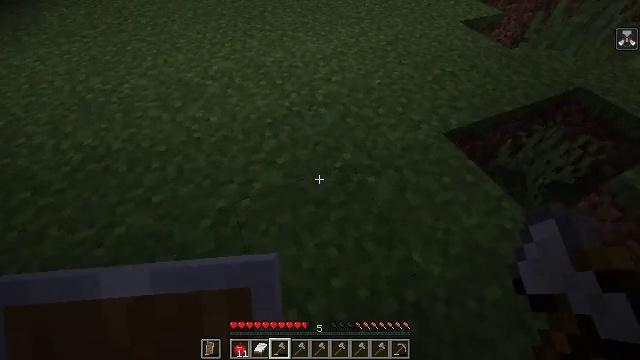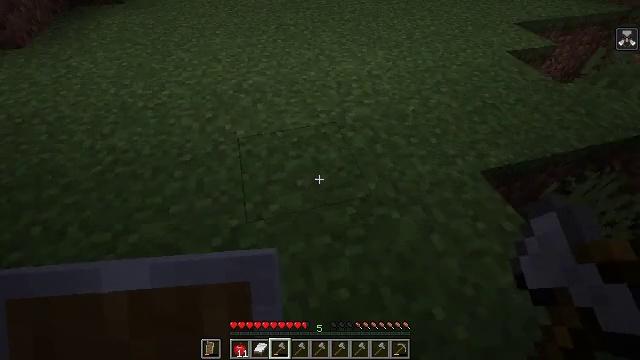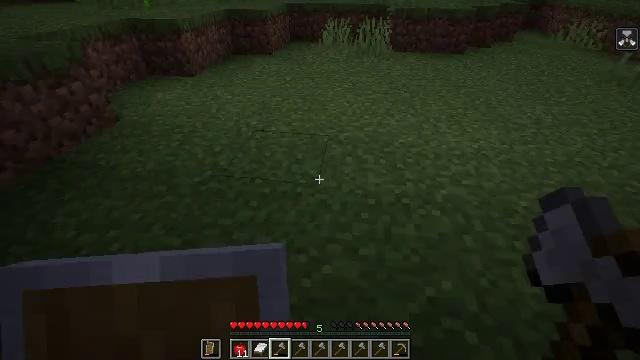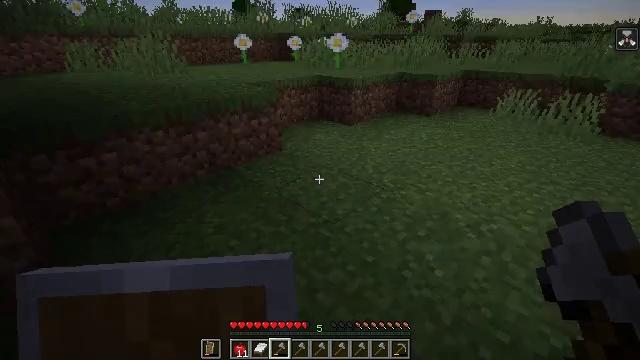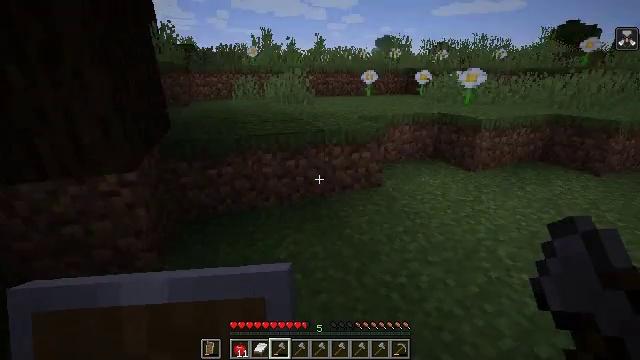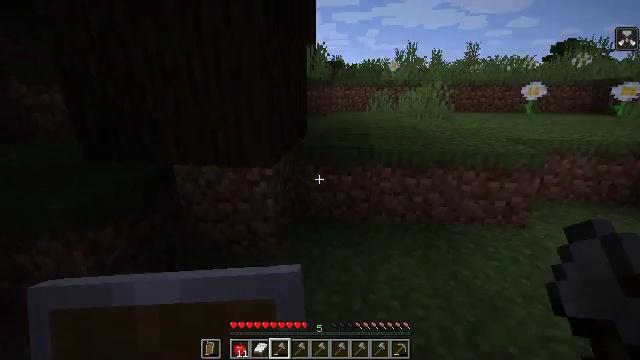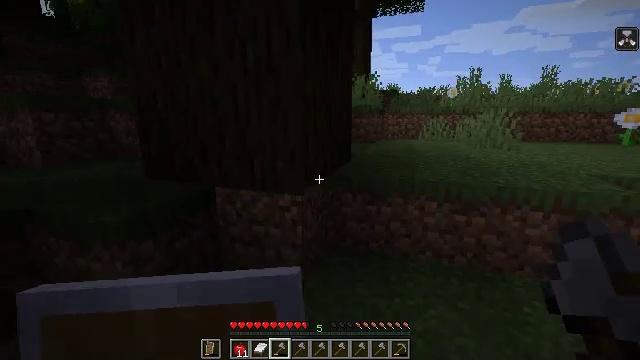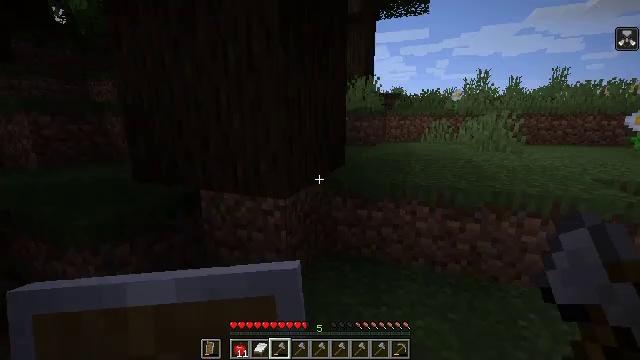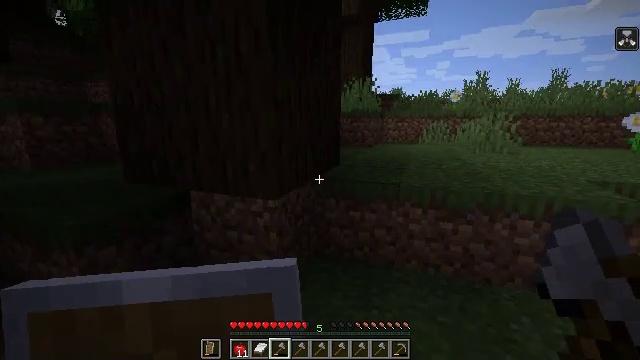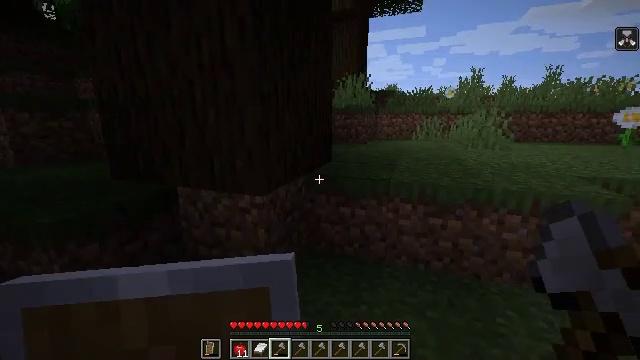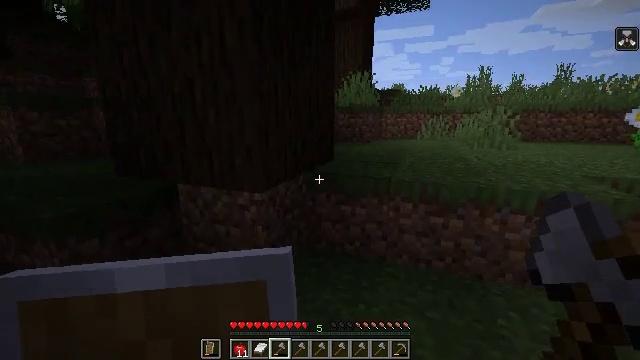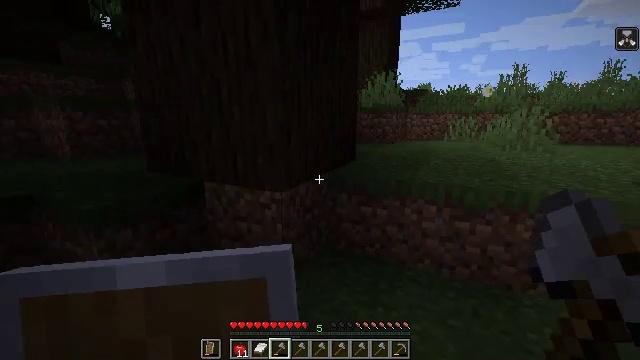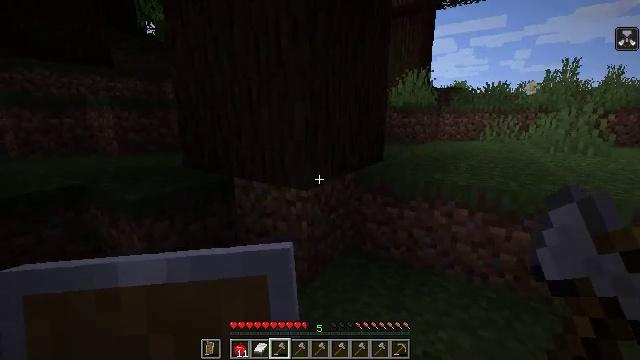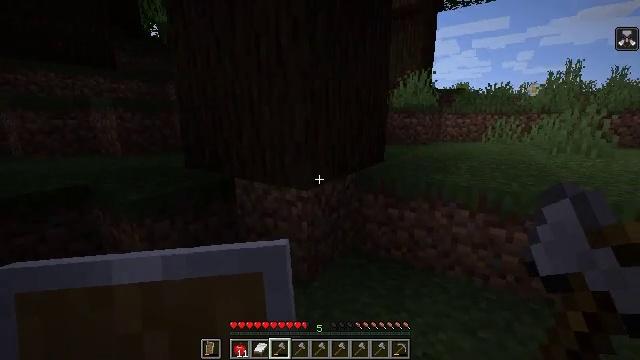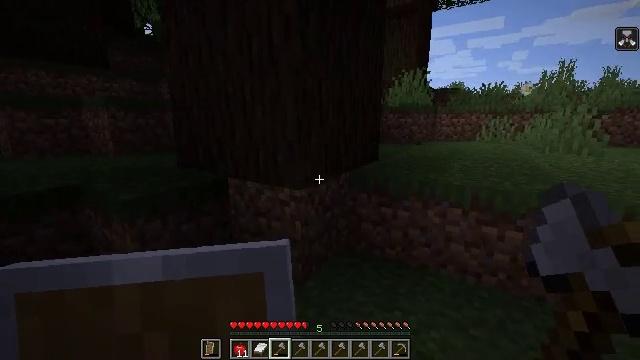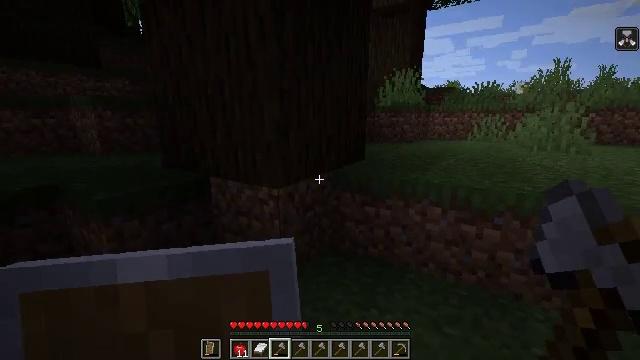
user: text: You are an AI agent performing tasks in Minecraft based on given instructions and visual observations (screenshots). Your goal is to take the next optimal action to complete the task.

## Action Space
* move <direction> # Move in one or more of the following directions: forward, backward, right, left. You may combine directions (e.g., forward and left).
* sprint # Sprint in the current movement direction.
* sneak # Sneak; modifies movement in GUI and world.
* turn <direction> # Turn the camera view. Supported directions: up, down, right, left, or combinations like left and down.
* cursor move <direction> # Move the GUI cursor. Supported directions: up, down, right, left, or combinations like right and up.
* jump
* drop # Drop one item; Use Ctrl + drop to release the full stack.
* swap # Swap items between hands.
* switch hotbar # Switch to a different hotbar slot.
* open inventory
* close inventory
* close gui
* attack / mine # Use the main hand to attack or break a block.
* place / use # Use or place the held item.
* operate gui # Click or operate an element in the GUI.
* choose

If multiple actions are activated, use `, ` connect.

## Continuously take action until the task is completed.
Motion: motion action
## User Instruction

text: Collect dark oak log for building.
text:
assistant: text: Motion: move forward, turn left and up
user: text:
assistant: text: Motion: move forward, turn left and up
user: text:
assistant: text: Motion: move forward and move right, turn left and up
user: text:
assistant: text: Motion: move forward and move right, turn left and up
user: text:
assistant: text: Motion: move forward and move right, turn left and up
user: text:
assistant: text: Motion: move forward and move right, turn left and up
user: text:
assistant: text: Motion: move right, turn left
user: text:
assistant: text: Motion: no_op
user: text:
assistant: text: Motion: no_op
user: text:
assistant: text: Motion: turn left
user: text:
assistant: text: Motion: turn left
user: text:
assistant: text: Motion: turn left
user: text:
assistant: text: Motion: no_op
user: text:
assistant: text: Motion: move right
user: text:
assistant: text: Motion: move right
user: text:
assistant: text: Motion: move right, turn left and down
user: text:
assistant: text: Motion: move right
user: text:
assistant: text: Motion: move right
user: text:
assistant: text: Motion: move right
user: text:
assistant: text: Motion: move right
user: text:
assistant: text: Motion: no_op
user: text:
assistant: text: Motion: no_op
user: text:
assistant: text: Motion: no_op
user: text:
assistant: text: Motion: no_op
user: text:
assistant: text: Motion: no_op
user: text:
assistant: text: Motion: no_op
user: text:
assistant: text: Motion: move forward, turn right and down
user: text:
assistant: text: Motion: move forward, turn right
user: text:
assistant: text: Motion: move forward, turn right
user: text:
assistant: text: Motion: move forward